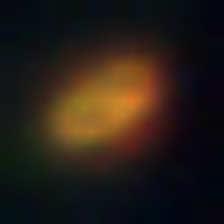
Taxon: NanoPlankton
Group: Other